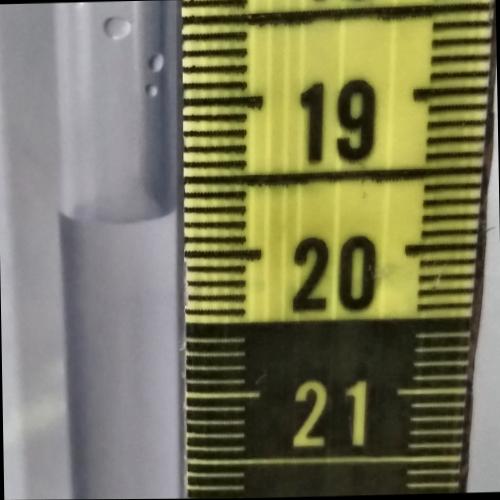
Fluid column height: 19.7 cm